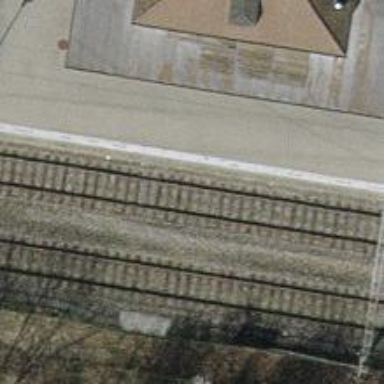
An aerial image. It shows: Railway siding with one electrified track and contact line for powering the train.